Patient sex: M
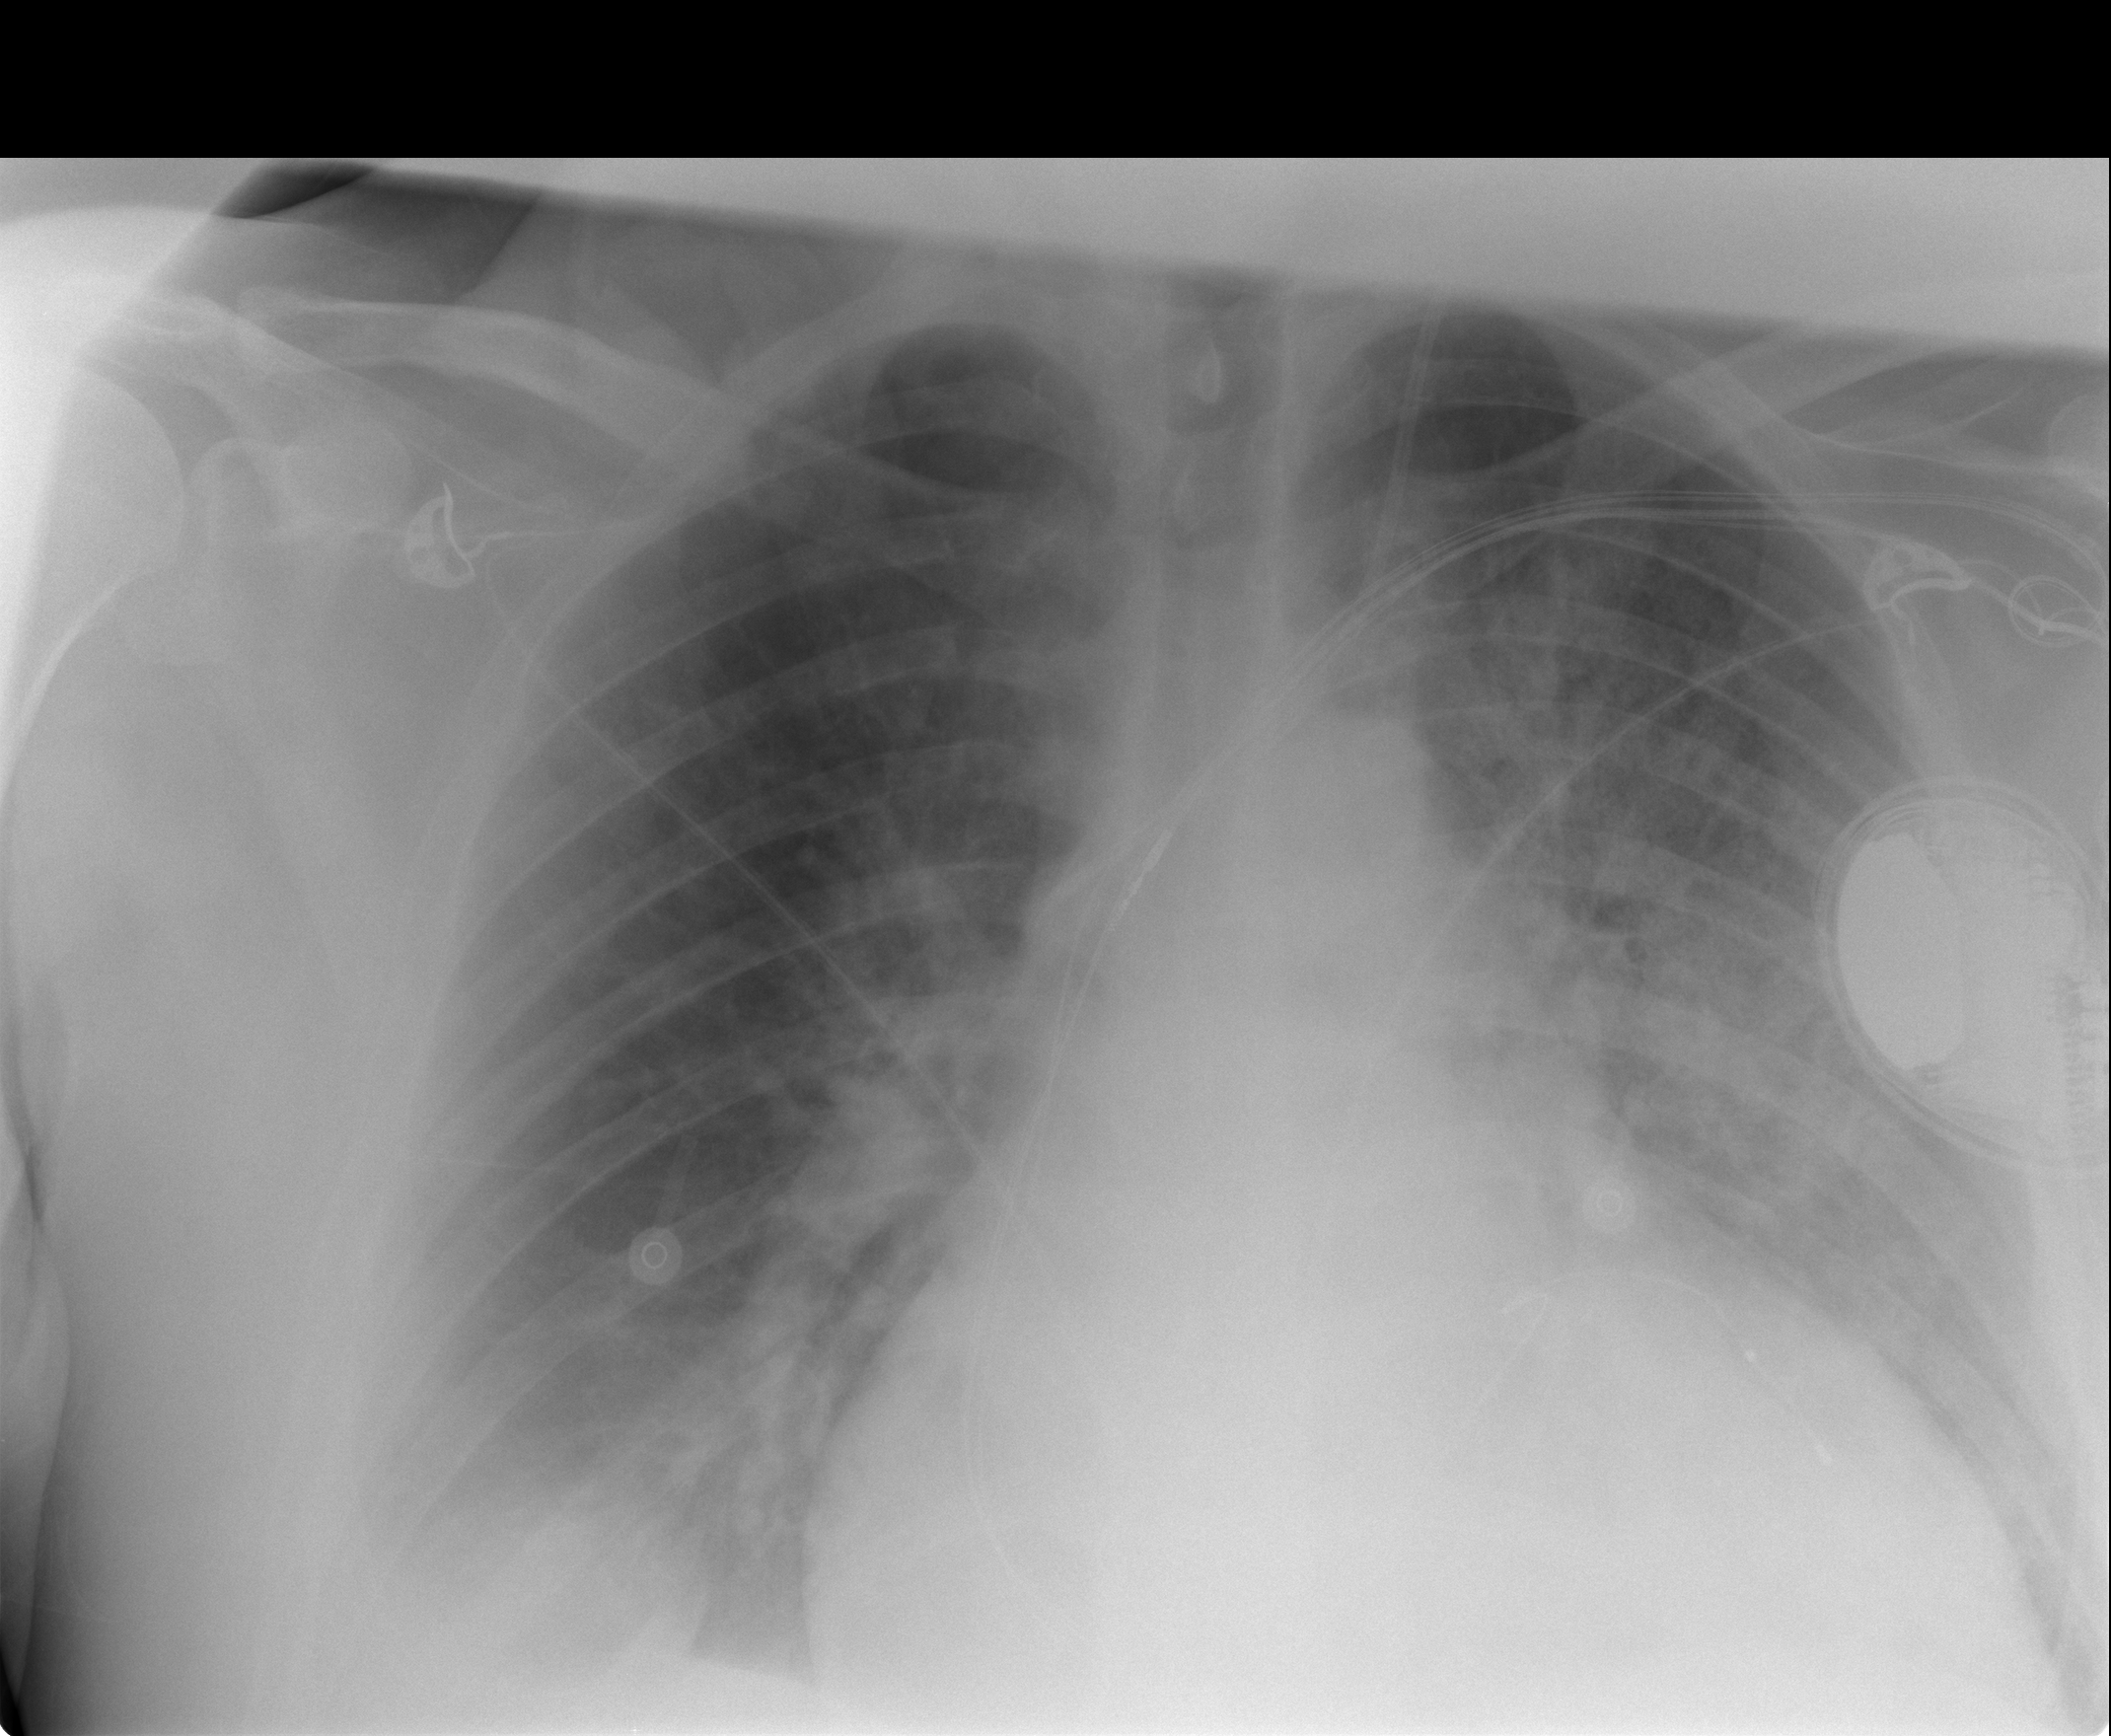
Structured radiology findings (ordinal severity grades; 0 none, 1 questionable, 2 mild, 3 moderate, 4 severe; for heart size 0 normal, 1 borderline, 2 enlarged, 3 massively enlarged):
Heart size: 3
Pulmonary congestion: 3
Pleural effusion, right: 2
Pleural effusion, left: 2
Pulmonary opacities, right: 2
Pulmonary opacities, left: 3
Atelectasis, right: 2
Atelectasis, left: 3